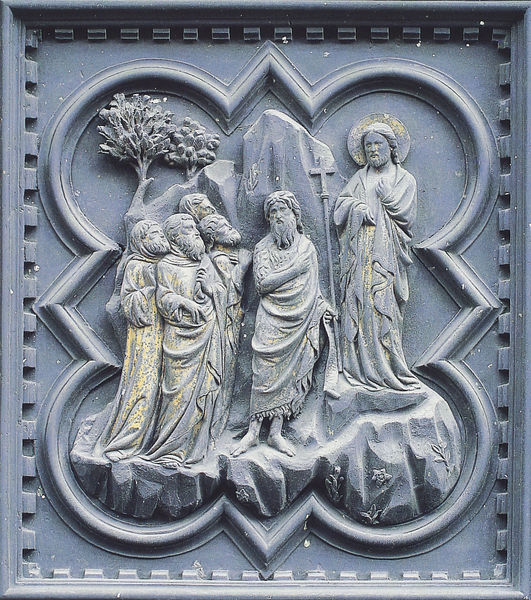
Titel: Südportal
Künstler: Andrea Pisano
Standort: Florenz, Baptisterium (EU - I - Toskana)
Schlagwörter: baum, berg, felsen, gruppe, bäume, menschen, blume, grau, männer, ornament, bärte, falten, rahmen, busch, gold, gewänder, relief, stab, detail, bögen, kreuz, zacken, heiligenschein, christus, jesus, enzian, jünger, petrus, ghiberti, vierpass, johannes der täufer, glorie, gefache, bronzetür, nymbus